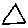
Label: triangle